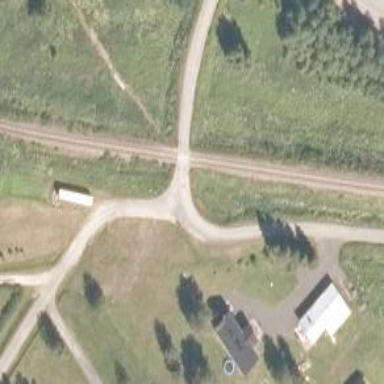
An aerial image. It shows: Continuous rail for railway.